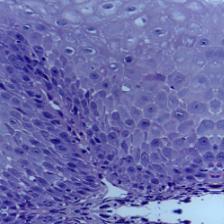
Diagnosis: OSCC